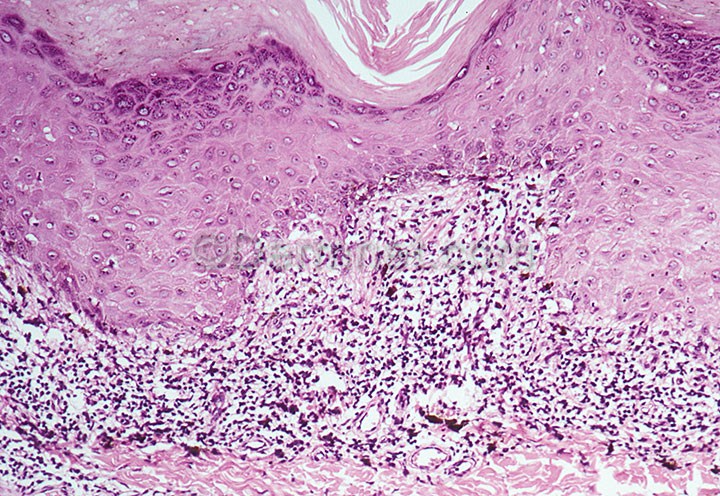
Disease: Psoriasis pictures Lichen Planus and related diseases